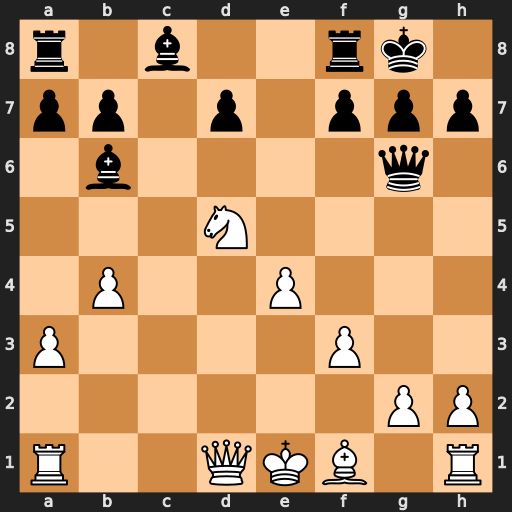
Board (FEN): r1b2rk1/pp1p1ppp/1b4q1/3N4/1P2P3/P4P2/6PP/R2QKB1R
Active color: w
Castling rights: KQ
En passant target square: -
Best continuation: Ne7+ Kh8 Nxg6+